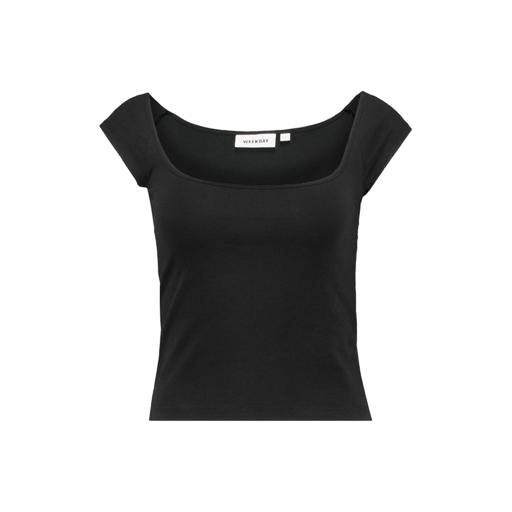
black petite boat-neck t-shirt only macy, black cap-sleeve t-shirt, short-sleeve top only macy, white background